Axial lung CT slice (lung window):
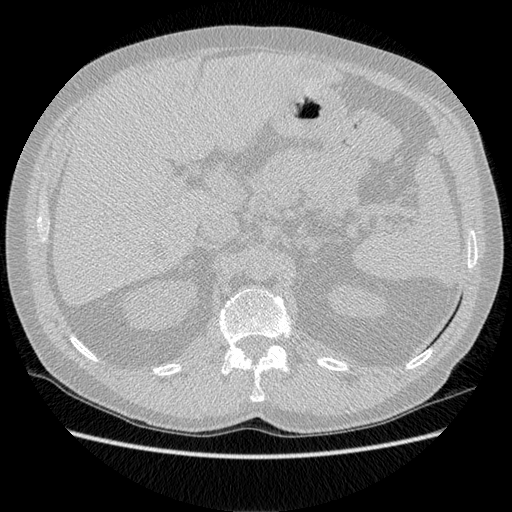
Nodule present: no